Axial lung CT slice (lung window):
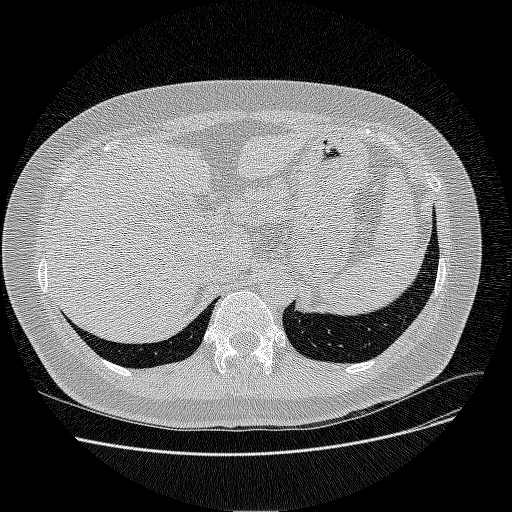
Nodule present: no